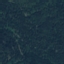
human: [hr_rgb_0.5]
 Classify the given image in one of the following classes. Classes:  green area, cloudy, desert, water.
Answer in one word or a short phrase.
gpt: green area